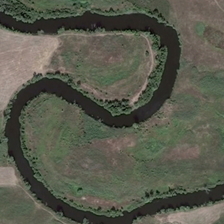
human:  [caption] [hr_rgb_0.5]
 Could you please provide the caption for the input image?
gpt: on both sides of rivers are green algae and land .

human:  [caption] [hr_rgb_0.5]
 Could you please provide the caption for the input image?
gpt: many green trees and meadows are in two sides of a curved river .

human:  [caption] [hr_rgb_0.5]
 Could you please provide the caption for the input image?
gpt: many green trees and meadows are in two sides of a curved river .

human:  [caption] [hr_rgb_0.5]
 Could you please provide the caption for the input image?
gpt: a crooked river flows through a large area .

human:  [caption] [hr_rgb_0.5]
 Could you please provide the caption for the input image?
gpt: a crooked river flows through a large area .